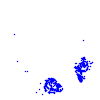
Particle: proton